Question: I'm trying to run the code below:
'''
Public Class Form1
Public Declare Function GetModuleFileNameEx Lib "PSAPI.DLL" (ByVal hProcess As Integer, ByVal hModule As Integer, ByRef lpFilename As String, ByVal nSize As Integer) As Integer
Private Sub Button1_Click(sender As Object, e As EventArgs) Handles Button1.Click
Dim _intLen As Integer
Dim lpFilename As String
Dim nSize As Integer
lpFilename = ""
'get process file path
_intLen = GetModuleFileNameEx(10000, 0, lpFilename, nSize)
End Sub
End Class
'''
But I keep getting an entrypointnotfound exception:

Any Ideas?
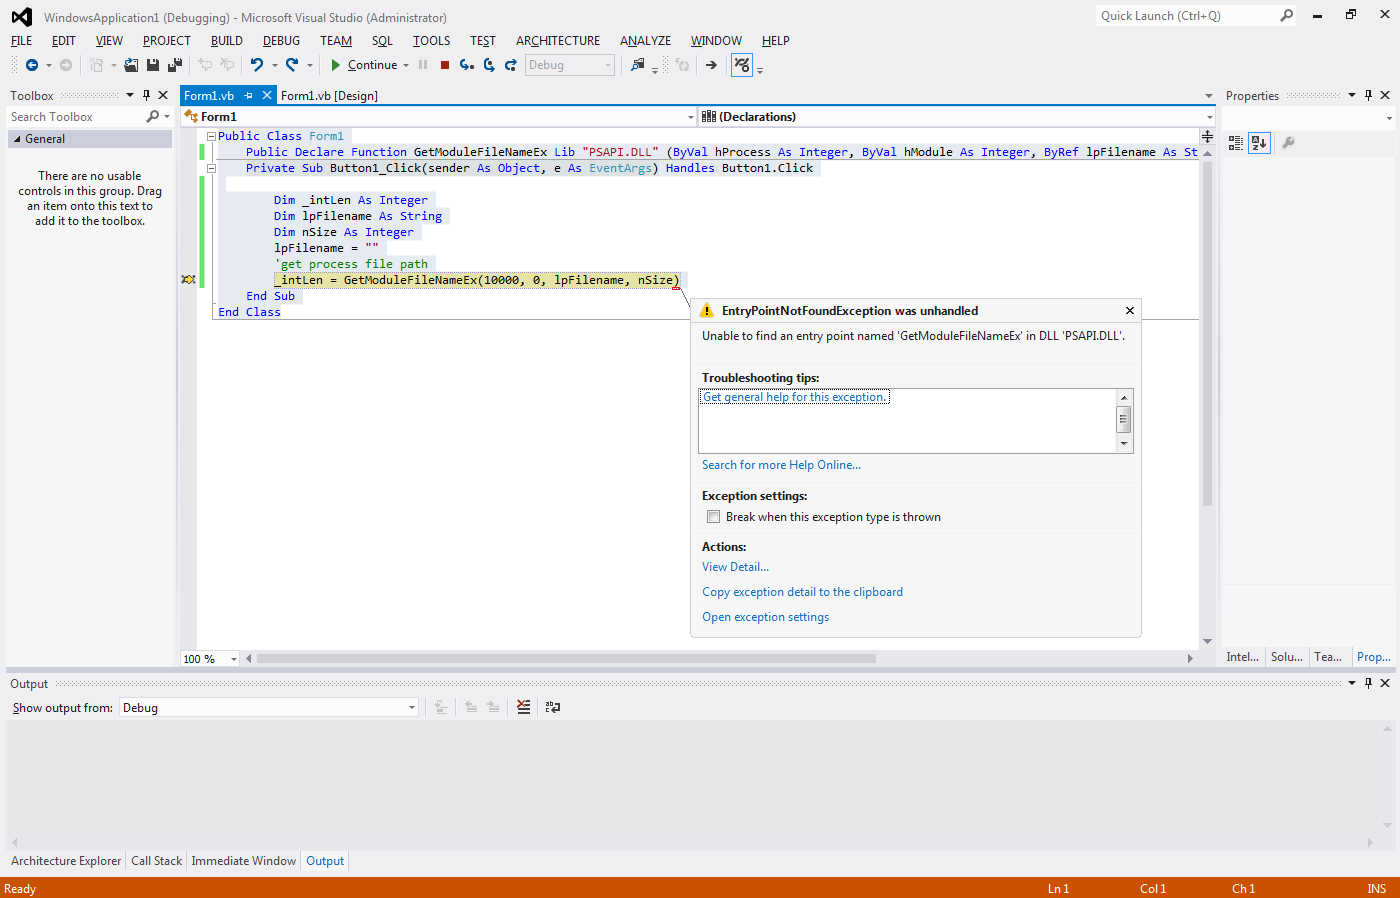
Answer: ok found the solution:
'''
Public Class Form1
Public Declare Function GetModuleFileNameExW Lib "PSAPI.DLL" (ByVal hProcess As Integer, ByVal hModule As Integer, ByRef lpFilename As String, ByVal nSize As Integer) As Integer
Private Sub Button1_Click(sender As Object, e As EventArgs) Handles Button1.Click
Dim _intLen As Integer
Dim lpFilename As String
Dim nSize As Integer
lpFilename = ""
'get process file path
_intLen = GetModuleFileNameExW(10000, 0, lpFilename, nSize)
End Sub
End Class
'''